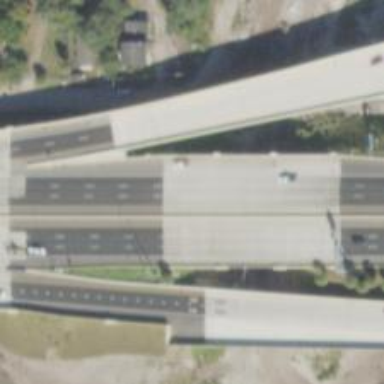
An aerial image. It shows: Bridge over motorway.